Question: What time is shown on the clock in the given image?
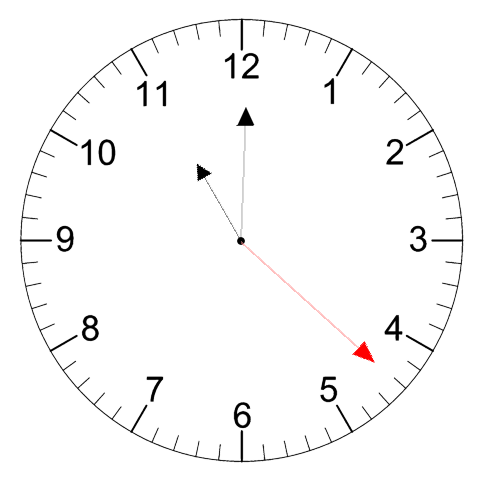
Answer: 11:00:22